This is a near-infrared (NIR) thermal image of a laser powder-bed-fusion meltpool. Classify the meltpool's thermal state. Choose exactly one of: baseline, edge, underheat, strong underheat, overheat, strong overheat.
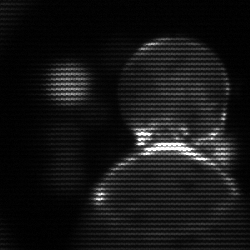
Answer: edge